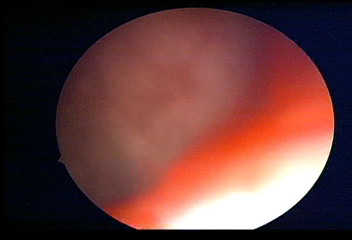
Modality: WLC
Class: Normal mucosa
Bladder cancer association: No